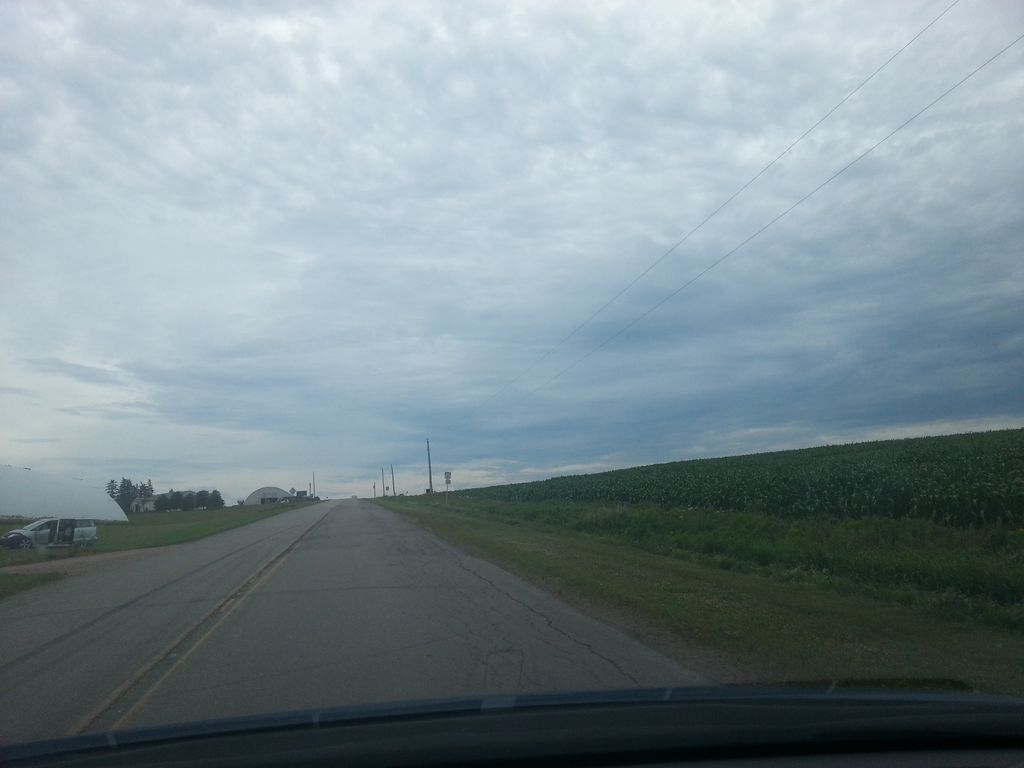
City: charlottetown